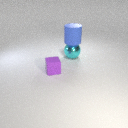
large blue rubber cylinder above large cyan metal sphere